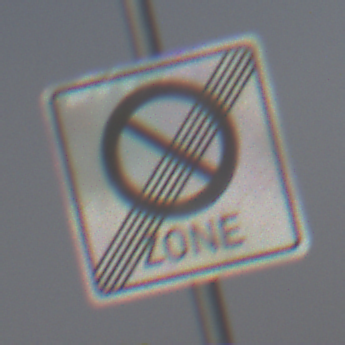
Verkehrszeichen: EndeEingeschraenktesHalteverbotZone
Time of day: MorningAfternoon
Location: Outdoor (Nature)
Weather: PartlyCloudy
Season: NotSpecified
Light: Natural